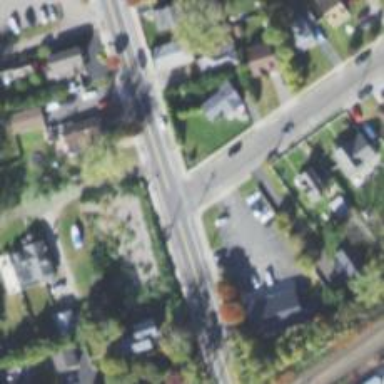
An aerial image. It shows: Unmarked crossing on footway.